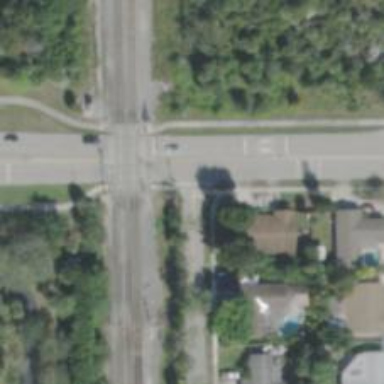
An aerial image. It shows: Stop road.